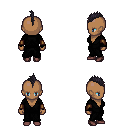
a pixel art fantasy rpg character, female body template, human, dark skin, gray robe, red pants, raven mohawk hairstyle, cloth bracers, maroon shoes, four views (front, back, left, right), 2x2 character sprite sheet, small pixel art, hard edges, no anti-aliasing